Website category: jobs
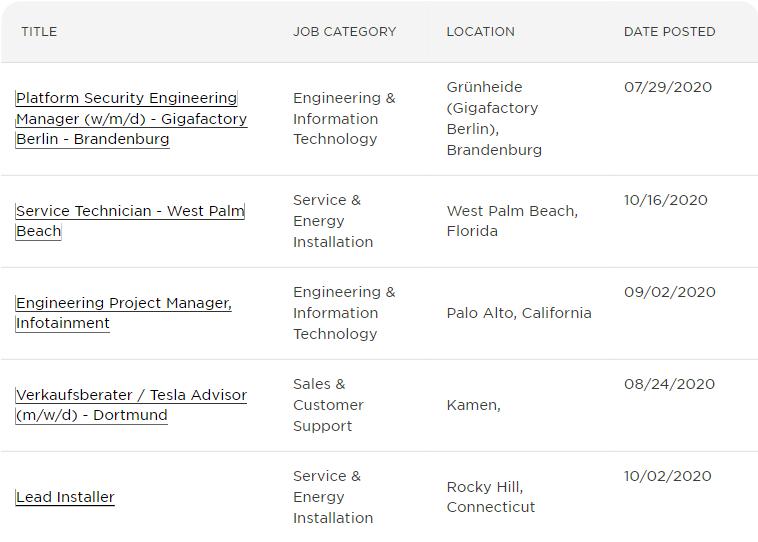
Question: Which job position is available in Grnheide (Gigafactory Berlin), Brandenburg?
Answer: Platform Security Engineering Manager (w/m/d) - Gigafactory Berlin - Brandenburg

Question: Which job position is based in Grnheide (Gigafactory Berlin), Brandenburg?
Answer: Platform Security Engineering Manager (w/m/d) - Gigafactory Berlin - Brandenburg

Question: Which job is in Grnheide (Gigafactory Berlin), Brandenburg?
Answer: Platform Security Engineering Manager (w/m/d) - Gigafactory Berlin - Brandenburg

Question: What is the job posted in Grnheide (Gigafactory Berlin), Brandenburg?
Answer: Platform Security Engineering Manager (w/m/d) - Gigafactory Berlin - Brandenburg

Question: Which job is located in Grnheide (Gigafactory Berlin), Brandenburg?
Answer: Platform Security Engineering Manager (w/m/d) - Gigafactory Berlin - Brandenburg

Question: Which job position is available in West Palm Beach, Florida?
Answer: Service Technician - West Palm Beach

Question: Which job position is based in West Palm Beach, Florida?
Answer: Service Technician - West Palm Beach

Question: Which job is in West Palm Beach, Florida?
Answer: Service Technician - West Palm Beach

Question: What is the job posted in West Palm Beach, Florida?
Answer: Service Technician - West Palm Beach

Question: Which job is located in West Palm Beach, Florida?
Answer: Service Technician - West Palm Beach

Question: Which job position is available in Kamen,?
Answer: Verkaufsberater / Tesla Advisor (m/w/d) - Dortmund

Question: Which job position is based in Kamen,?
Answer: Verkaufsberater / Tesla Advisor (m/w/d) - Dortmund

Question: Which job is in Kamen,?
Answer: Verkaufsberater / Tesla Advisor (m/w/d) - Dortmund

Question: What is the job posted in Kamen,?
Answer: Verkaufsberater / Tesla Advisor (m/w/d) - Dortmund

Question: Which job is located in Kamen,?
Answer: Verkaufsberater / Tesla Advisor (m/w/d) - Dortmund